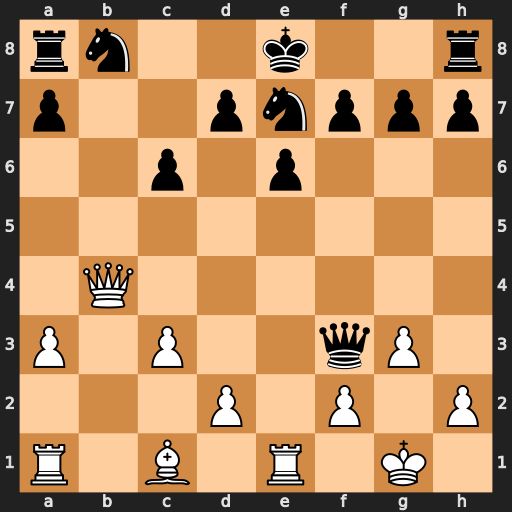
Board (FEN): rn2k2r/p2pnppp/2p1p3/8/1Q6/P1P2qP1/3P1P1P/R1B1R1K1
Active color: w
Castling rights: kq
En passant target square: -
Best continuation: Qb7 O-O Qxa8